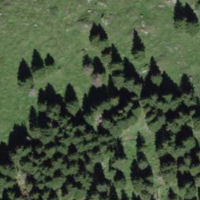
EUNIS habitat code: 24
Species observed at this site:
Spinus spinus
Helix pomatia